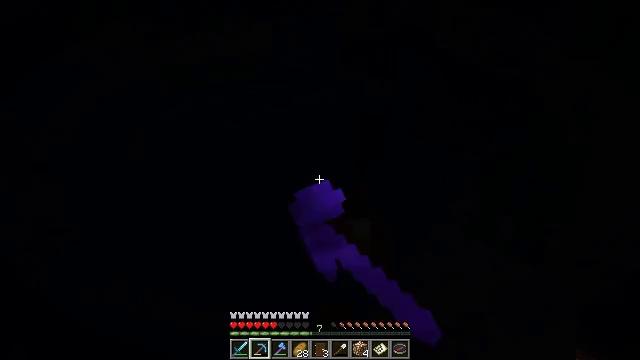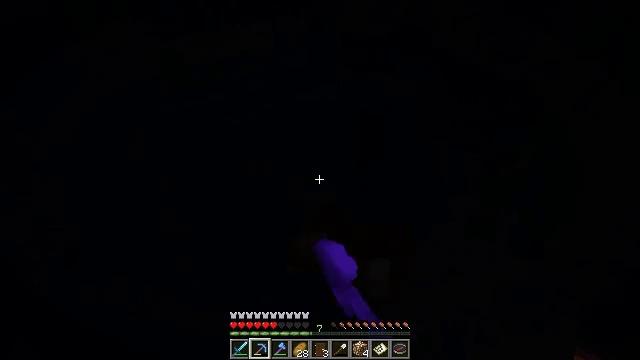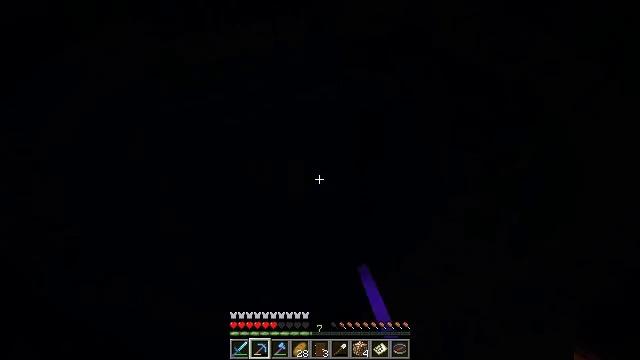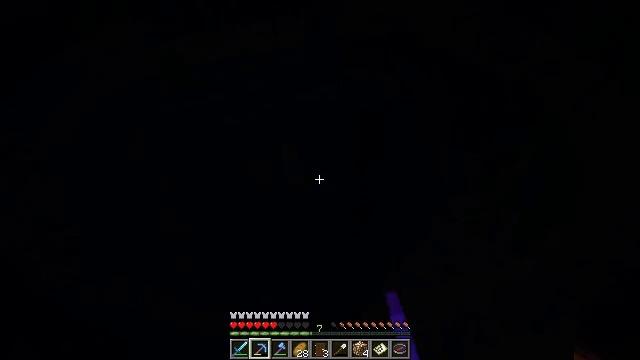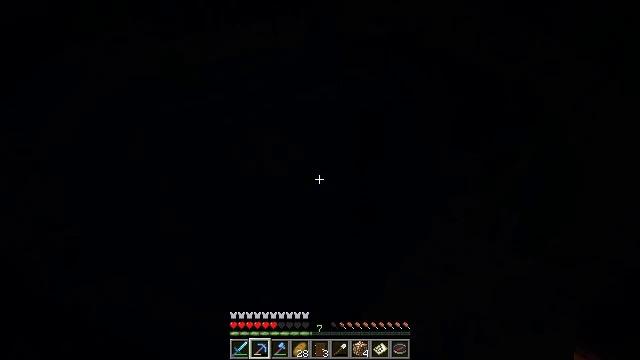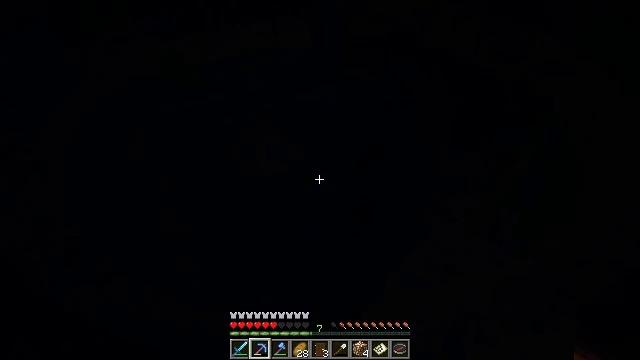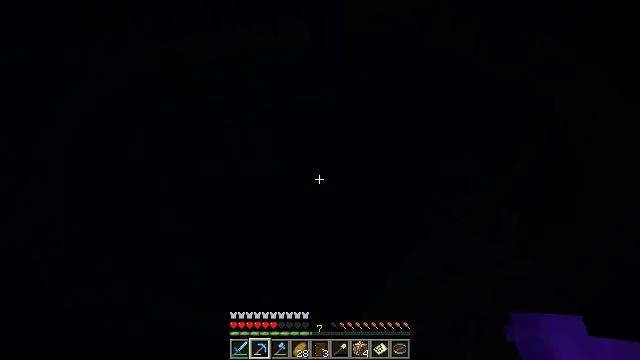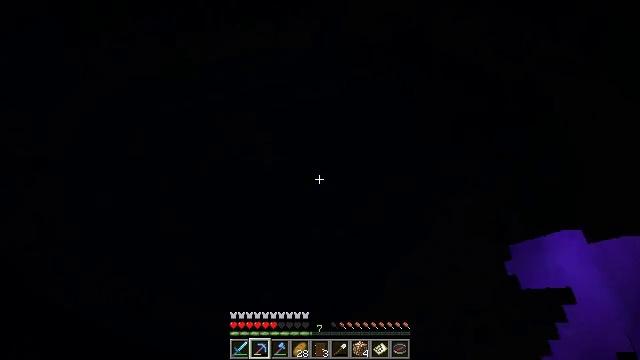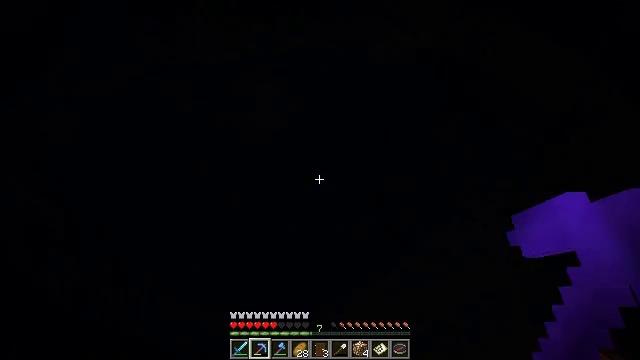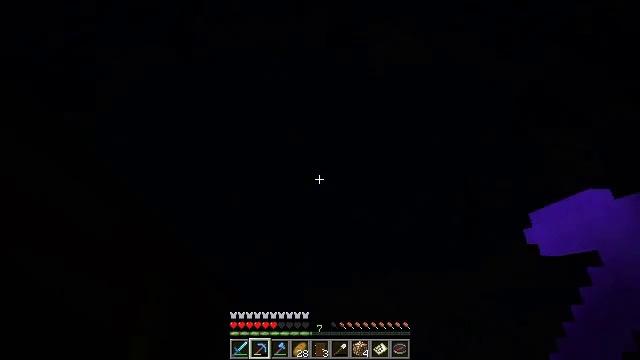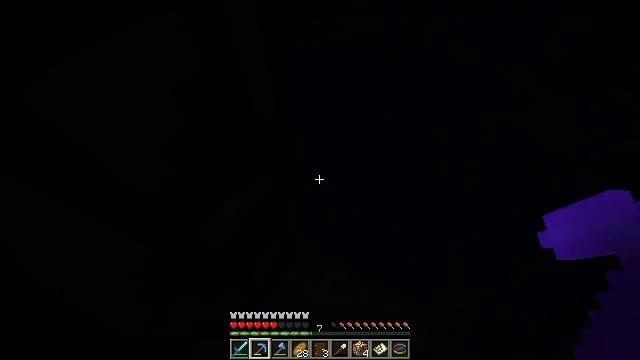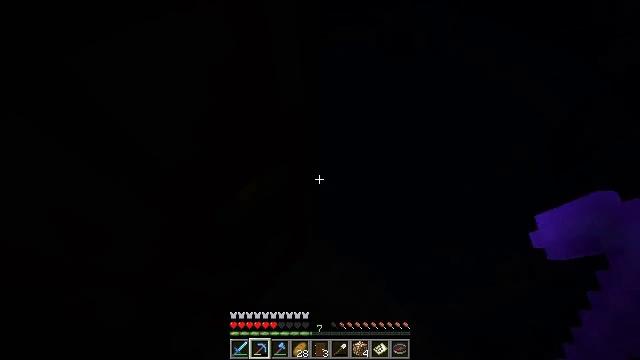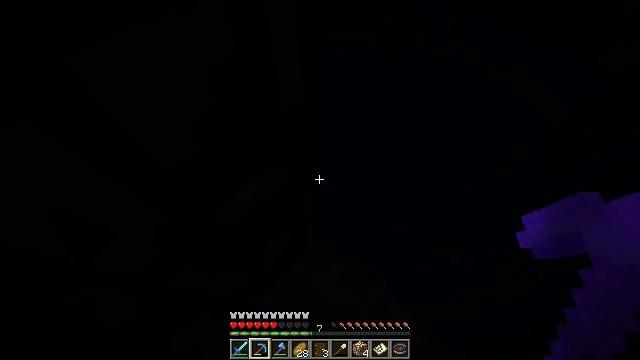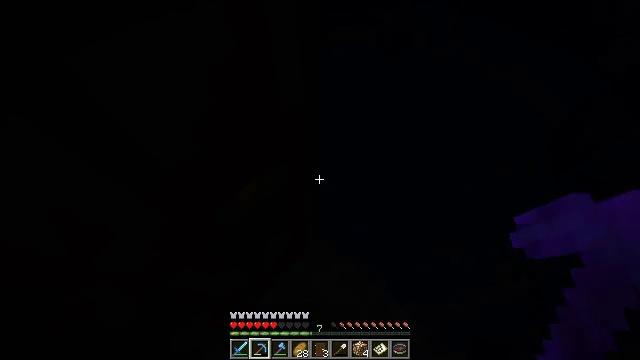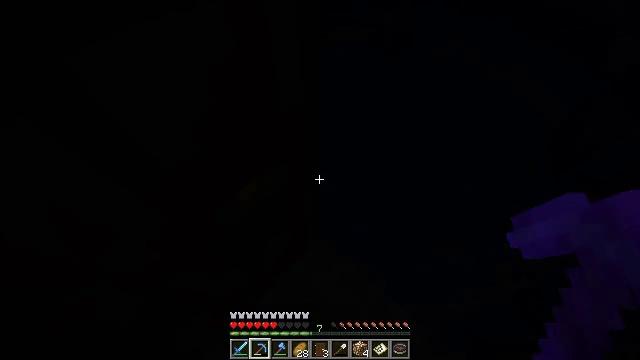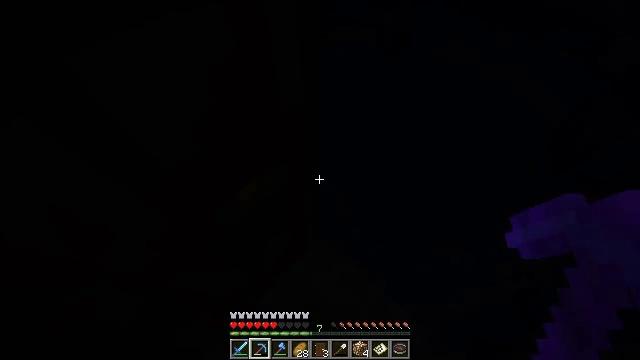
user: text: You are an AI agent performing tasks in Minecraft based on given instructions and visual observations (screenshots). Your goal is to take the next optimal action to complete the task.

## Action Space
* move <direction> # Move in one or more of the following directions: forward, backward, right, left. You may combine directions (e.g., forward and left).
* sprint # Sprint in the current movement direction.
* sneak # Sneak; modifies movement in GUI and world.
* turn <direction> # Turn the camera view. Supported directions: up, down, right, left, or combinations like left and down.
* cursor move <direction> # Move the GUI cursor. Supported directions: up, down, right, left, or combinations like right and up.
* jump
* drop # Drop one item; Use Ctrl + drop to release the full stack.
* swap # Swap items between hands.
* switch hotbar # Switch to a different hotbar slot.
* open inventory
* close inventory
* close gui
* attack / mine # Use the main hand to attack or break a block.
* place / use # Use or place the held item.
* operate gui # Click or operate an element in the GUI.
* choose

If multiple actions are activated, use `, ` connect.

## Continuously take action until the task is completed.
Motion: motion action
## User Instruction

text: Remove the dark oak door from the structure.
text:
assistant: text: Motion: no_op
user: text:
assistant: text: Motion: no_op
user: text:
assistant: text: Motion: no_op
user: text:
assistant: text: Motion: no_op
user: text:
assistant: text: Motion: no_op
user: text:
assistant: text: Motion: no_op
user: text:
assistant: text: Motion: no_op
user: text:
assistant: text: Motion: turn left and down
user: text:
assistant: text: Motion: turn left and down
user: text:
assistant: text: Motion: turn left and down
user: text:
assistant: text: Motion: turn left and down
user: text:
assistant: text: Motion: no_op
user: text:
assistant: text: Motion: no_op
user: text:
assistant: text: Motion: no_op
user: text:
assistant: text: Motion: no_op
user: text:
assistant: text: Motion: no_op
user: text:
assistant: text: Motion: no_op
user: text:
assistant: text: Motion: turn left and up
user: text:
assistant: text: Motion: turn left
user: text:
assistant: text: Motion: turn left and up
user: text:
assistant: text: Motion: no_op
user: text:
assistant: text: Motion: no_op
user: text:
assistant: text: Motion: no_op
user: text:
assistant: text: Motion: no_op
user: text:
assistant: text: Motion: no_op
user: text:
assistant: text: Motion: no_op
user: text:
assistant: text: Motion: no_op
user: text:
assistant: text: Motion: no_op
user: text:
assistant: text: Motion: no_op
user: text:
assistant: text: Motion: no_op